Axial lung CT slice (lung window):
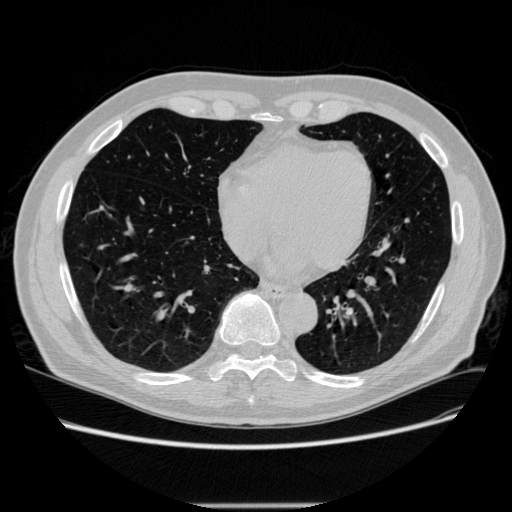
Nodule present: no